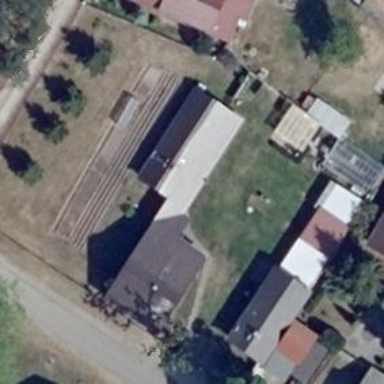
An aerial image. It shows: Building with gabled roof. The roof is oriented along the building and has dark grey color.